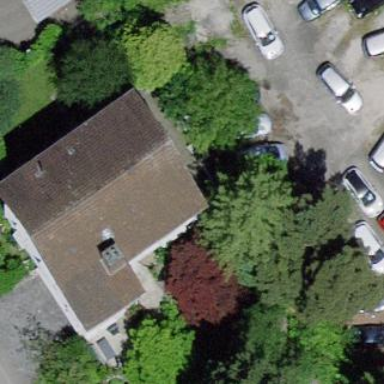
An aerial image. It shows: Building with gabled roof.